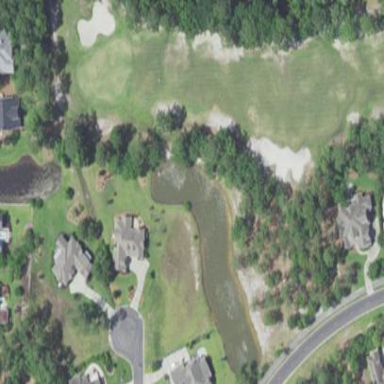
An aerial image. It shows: Picturesque scene of golf course with lateral water hazard.